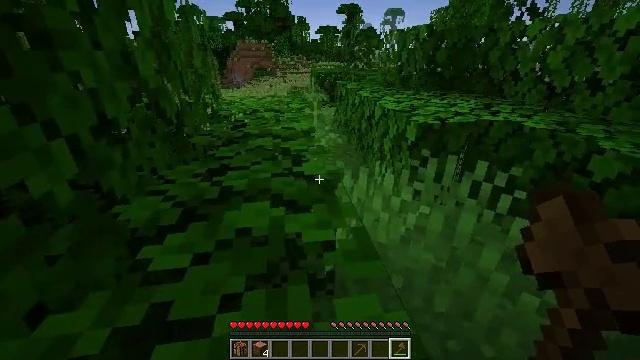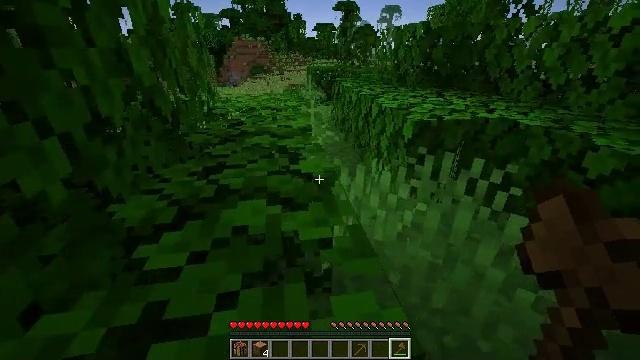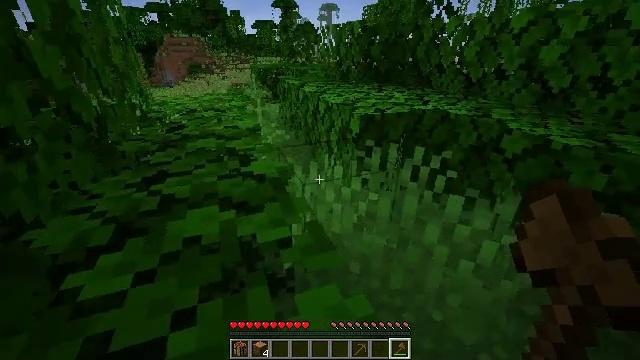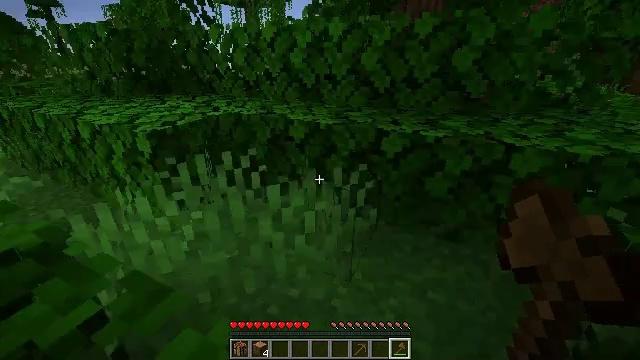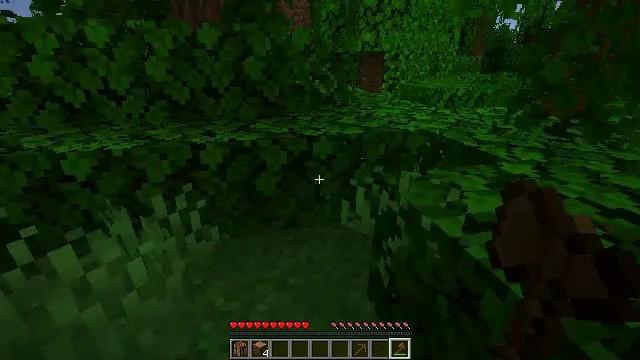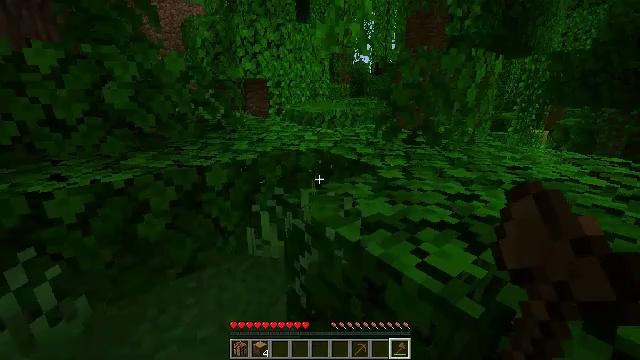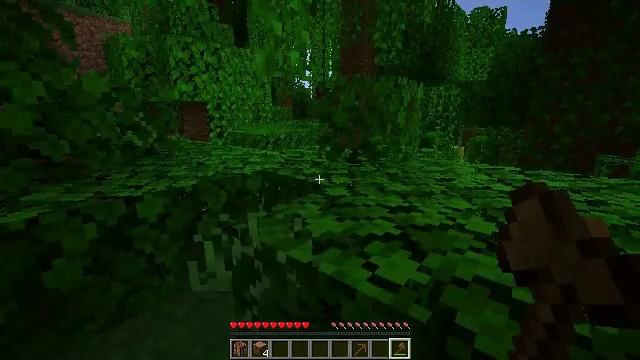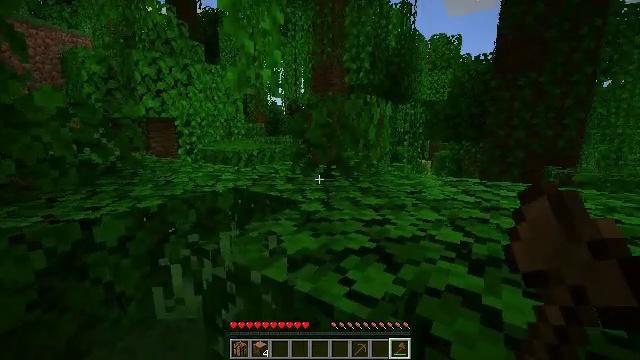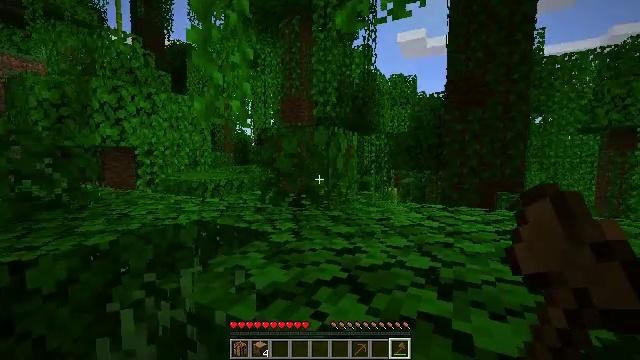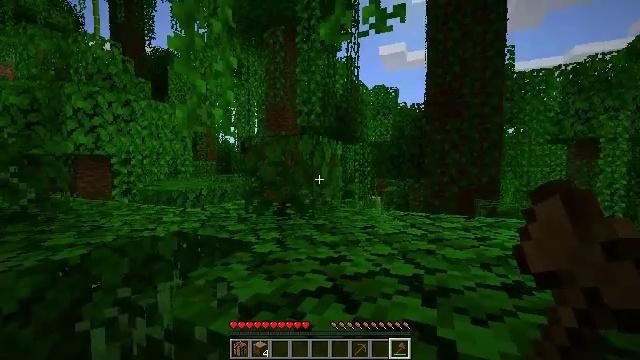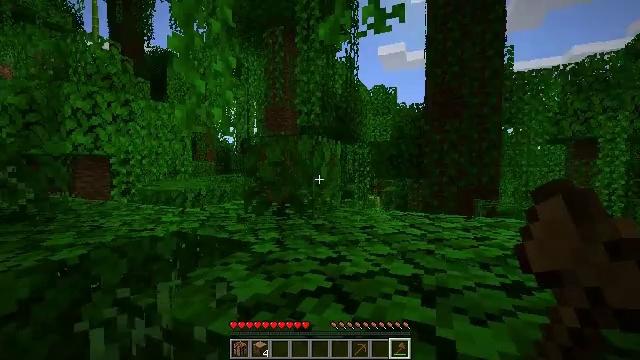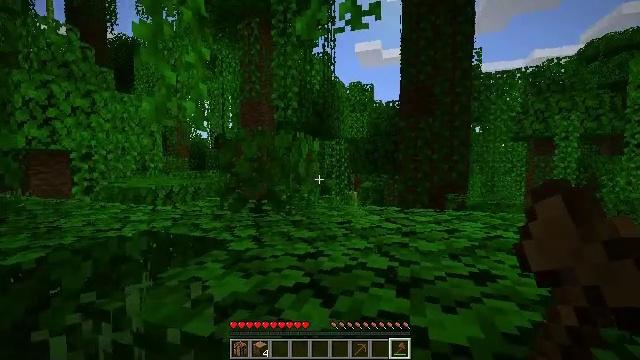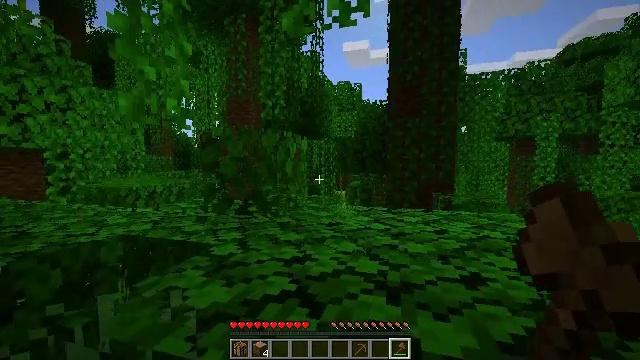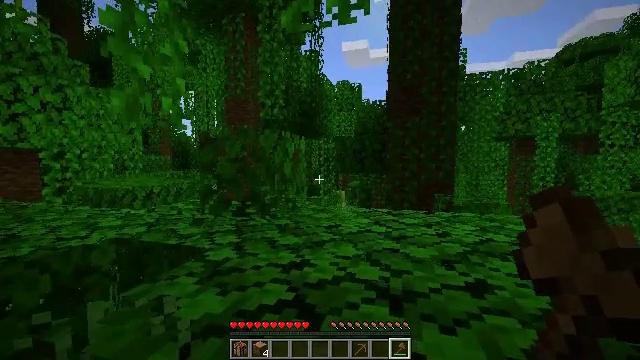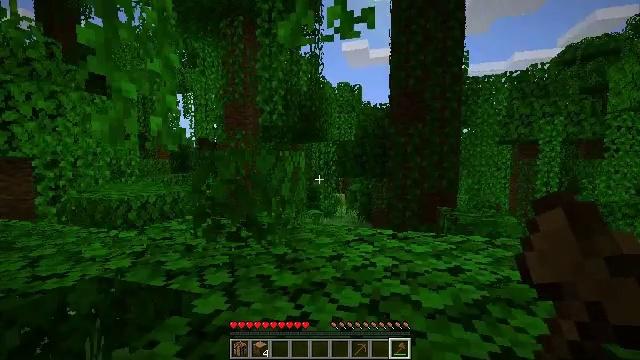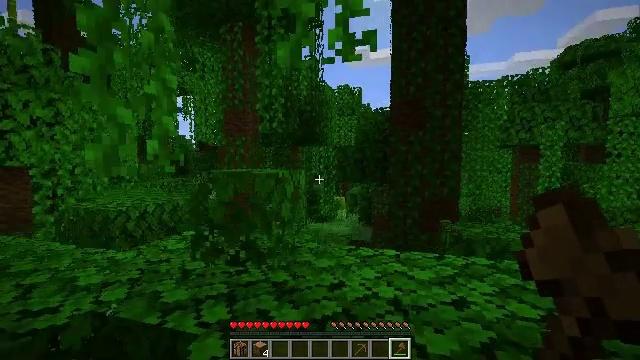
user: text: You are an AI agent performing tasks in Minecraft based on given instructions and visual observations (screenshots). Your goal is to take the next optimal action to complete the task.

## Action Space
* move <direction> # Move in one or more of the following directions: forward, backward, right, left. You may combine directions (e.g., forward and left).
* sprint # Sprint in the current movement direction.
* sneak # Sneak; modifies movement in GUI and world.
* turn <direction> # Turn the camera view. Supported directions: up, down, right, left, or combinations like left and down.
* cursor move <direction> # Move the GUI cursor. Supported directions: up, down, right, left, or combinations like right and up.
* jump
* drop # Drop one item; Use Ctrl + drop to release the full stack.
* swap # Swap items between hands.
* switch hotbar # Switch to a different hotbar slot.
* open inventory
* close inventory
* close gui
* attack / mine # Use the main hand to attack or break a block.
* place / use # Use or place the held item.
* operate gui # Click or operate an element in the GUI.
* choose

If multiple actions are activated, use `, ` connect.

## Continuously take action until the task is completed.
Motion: motion action
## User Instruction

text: Mine oak leaves.
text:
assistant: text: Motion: no_op
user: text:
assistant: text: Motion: turn right
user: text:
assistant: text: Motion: turn right and up
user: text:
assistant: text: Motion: turn right and up
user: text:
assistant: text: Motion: turn right and up
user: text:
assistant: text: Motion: turn right and up
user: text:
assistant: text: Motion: turn right and up
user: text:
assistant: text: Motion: turn right and up
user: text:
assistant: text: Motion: turn right and up
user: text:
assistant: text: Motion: no_op
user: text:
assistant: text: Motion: turn right
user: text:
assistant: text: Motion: move forward, turn right
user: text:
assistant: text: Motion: move forward
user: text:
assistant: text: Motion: move forward, jump
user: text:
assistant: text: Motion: move forward, jump
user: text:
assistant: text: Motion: move forward, turn right and down, jump
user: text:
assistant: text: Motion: move forward, turn right and down, jump
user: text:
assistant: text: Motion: move forward, turn right and down, jump
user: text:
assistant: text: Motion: move forward, turn right and down
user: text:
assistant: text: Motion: move forward, turn right
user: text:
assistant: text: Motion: turn right and down
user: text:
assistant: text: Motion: turn right and down
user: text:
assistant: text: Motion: turn right and down
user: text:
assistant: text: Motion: turn right and down
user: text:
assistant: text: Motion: turn right and down
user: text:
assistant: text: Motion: turn right and down
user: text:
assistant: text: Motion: move forward
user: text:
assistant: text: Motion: move forward
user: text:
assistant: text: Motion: move forward
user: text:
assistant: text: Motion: move forward